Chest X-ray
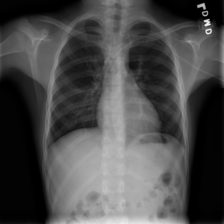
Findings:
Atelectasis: negative
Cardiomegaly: negative
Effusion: negative
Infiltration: negative
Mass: negative
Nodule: negative
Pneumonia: negative
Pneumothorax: negative
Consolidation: negative
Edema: negative
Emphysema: negative
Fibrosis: negative
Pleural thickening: negative
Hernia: negative